Interaction volume radius: 5 \u00c5
Interaction volume height: 20 \u00c5
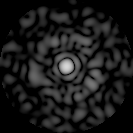
Disorder parameter: 0.8419